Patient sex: M
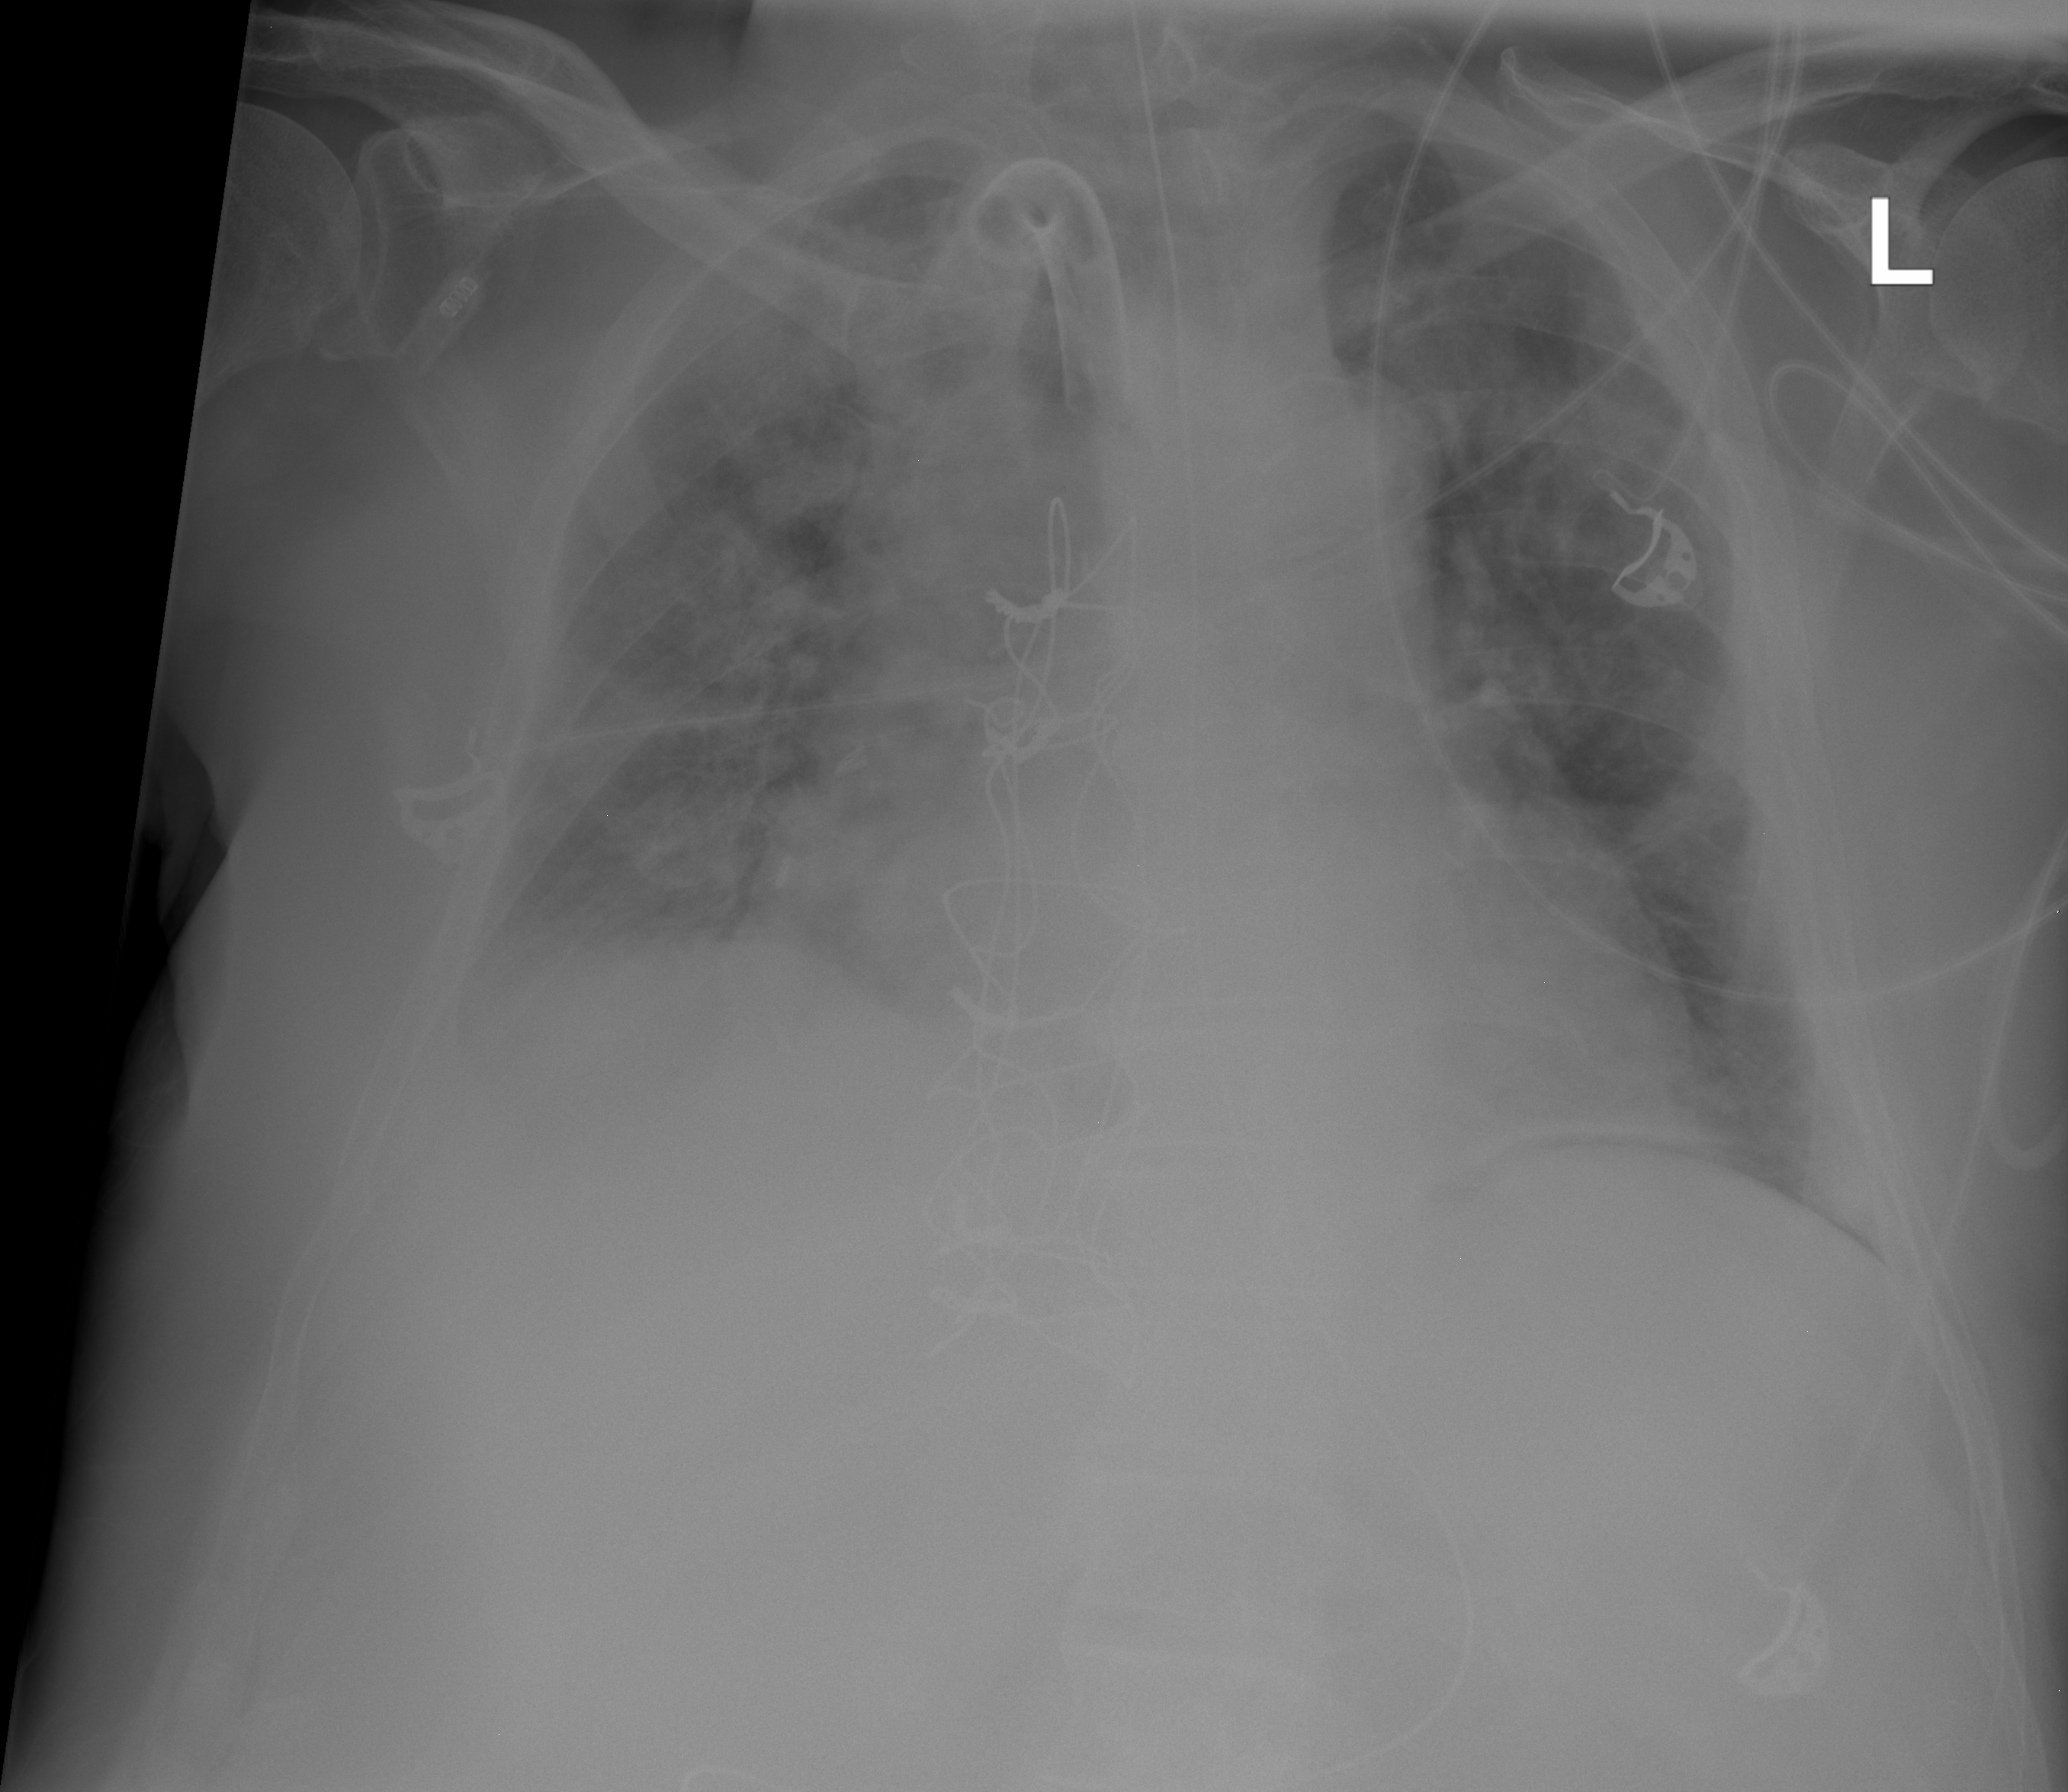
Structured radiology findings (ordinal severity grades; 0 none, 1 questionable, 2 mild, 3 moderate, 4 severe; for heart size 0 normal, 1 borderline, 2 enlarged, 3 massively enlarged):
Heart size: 2
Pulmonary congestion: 3
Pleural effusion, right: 2
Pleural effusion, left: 2
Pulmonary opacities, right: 2
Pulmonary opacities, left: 2
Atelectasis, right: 2
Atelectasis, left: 2